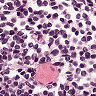
Metastatic tissue present: no